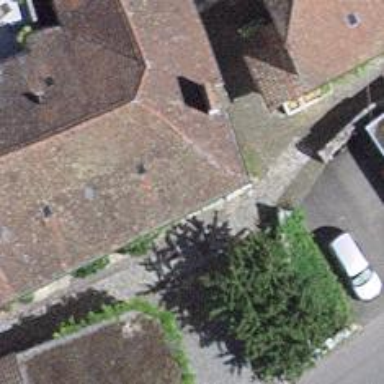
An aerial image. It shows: Alley with sett surface.